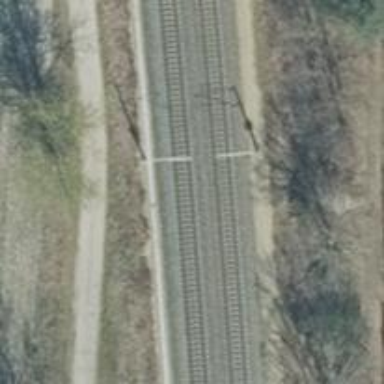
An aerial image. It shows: Milestone along the railway with catenary mast.